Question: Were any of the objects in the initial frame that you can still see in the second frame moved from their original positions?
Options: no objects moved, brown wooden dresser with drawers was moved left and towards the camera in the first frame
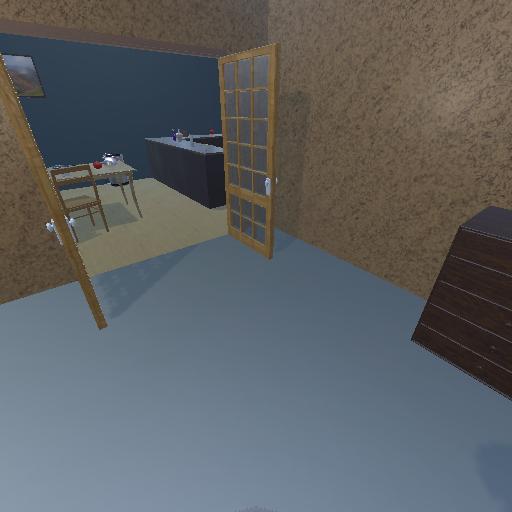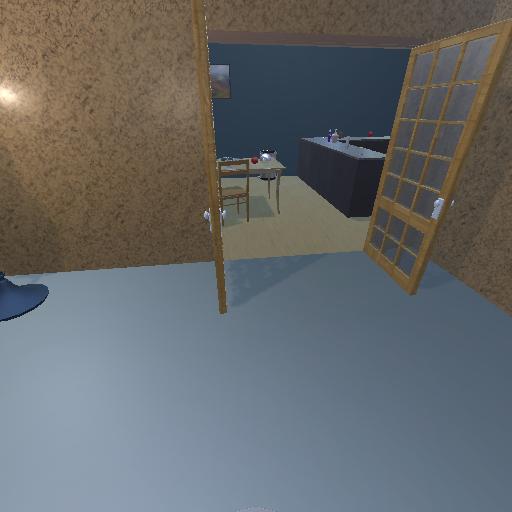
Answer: no objects moved